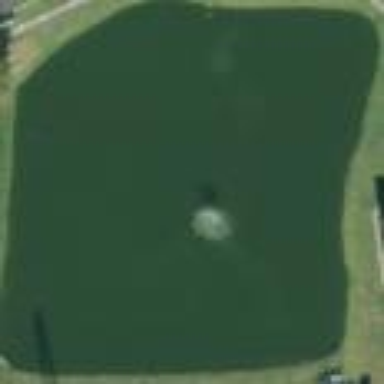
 creating natural and serene environment."